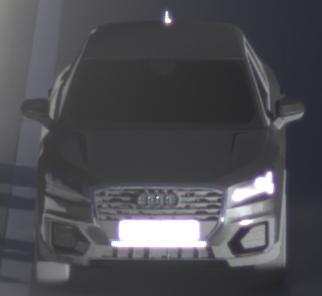
Make: Audi
Model: Q2
Model produced from: 2016
Model produced until: 2020
Doors: 5
Color: black
Road condition: dry road
Daytime: sunrise or sunset
Contrast: high contrast